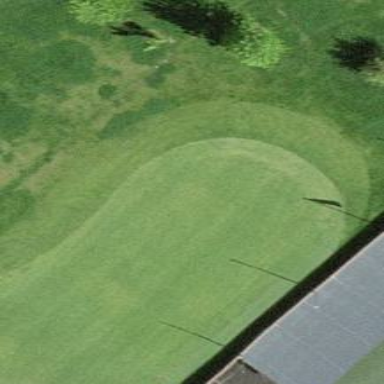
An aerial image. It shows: Golf green.